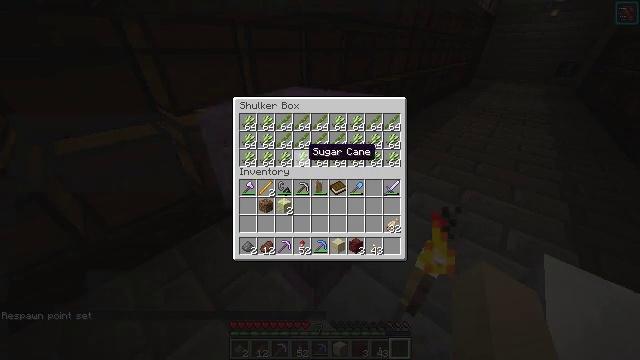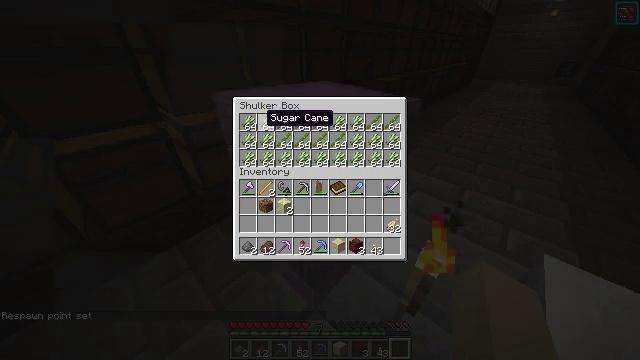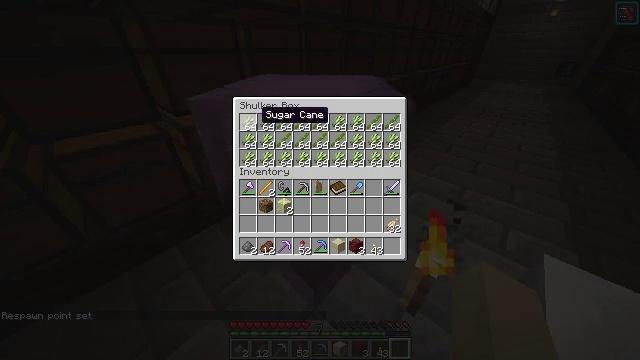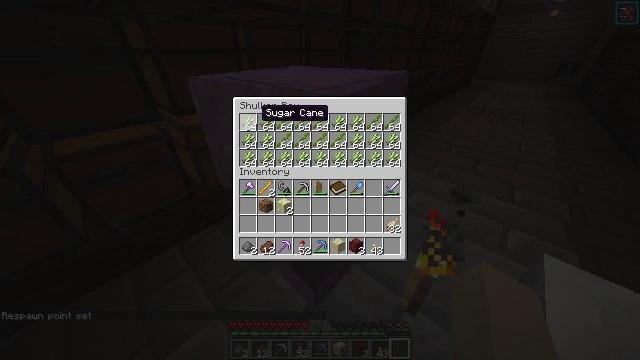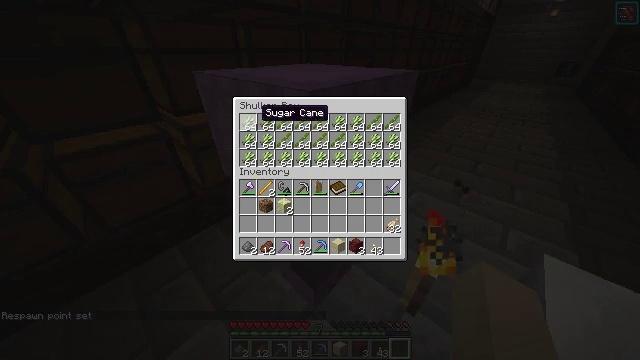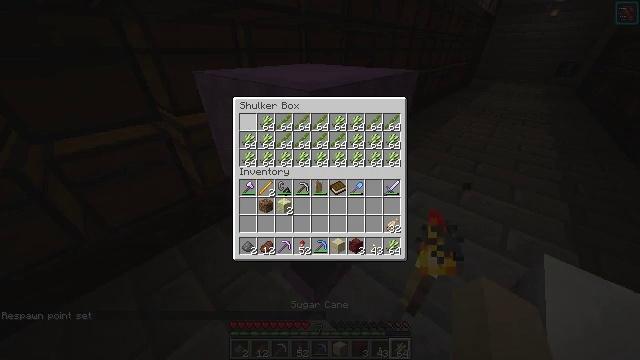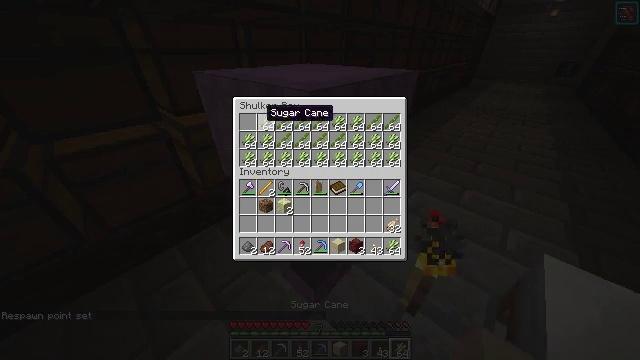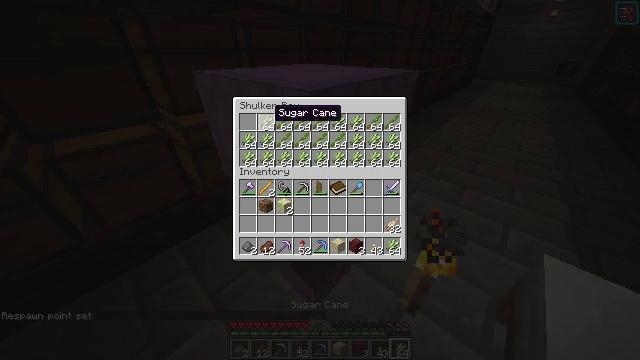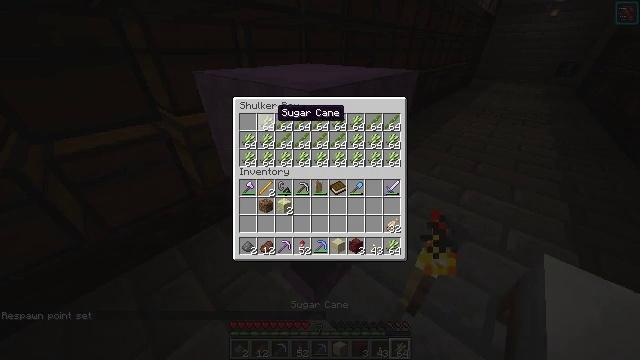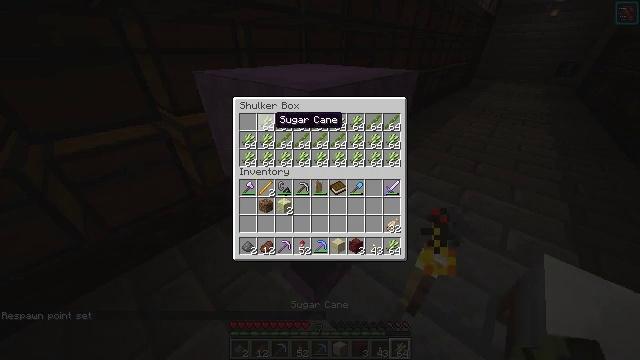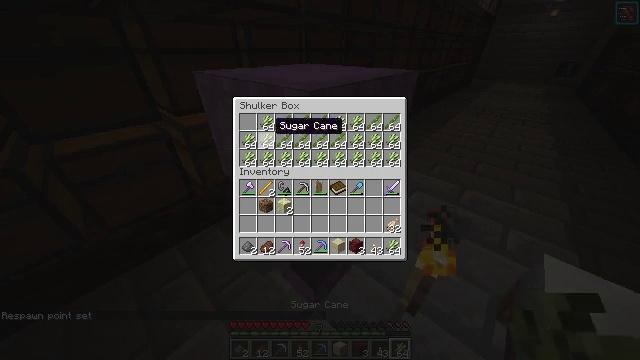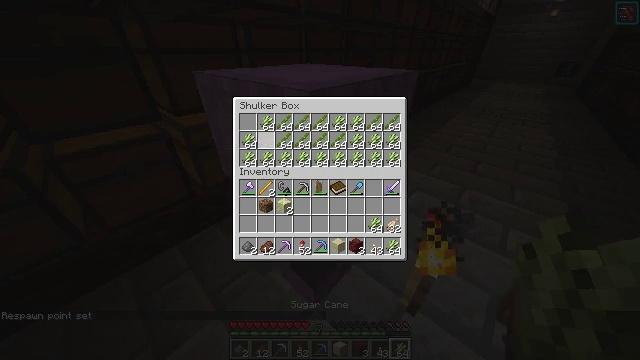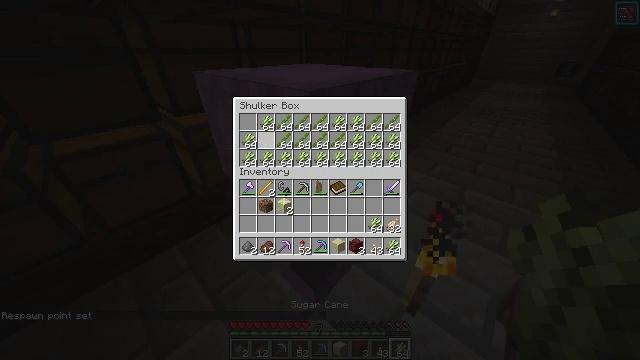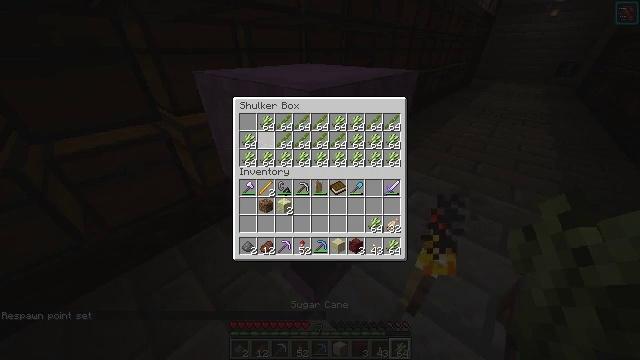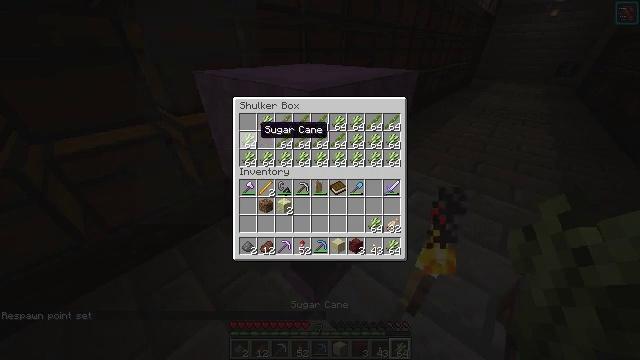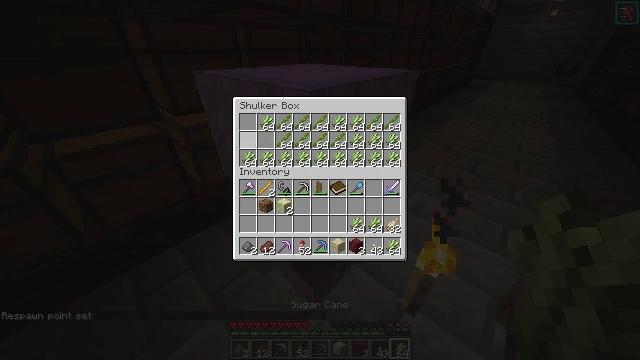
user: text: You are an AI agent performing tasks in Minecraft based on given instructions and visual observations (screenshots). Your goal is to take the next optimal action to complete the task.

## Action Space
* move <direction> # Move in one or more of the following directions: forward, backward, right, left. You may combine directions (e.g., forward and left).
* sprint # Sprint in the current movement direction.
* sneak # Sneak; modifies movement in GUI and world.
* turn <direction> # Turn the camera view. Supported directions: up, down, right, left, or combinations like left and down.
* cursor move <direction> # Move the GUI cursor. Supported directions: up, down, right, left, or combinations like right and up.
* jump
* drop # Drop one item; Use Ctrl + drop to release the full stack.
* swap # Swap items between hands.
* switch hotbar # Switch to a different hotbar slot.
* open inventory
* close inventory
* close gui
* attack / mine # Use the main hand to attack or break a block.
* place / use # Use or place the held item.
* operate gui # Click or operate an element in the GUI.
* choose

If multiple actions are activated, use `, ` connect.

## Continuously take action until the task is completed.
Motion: motion action
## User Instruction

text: Retrieve the shulker box into the inventory.
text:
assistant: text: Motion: cursor move left and up
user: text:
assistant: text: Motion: sneak
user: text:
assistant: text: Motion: sneak
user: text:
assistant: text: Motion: sneak
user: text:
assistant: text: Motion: sneak, choose
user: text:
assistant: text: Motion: sneak, choose
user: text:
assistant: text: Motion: sneak, cursor move right, choose
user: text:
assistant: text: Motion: sneak, choose
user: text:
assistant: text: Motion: sneak, choose
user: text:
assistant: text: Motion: sneak
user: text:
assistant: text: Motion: sneak, choose
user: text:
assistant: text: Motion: sneak, choose
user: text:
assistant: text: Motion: sneak
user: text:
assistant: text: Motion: sneak, cursor move left
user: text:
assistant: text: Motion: sneak, choose
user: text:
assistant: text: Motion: sneak, choose
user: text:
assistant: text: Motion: sneak
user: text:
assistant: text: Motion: sneak, cursor move up
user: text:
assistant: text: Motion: sneak, choose
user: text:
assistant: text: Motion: sneak, choose
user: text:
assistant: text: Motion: sneak, cursor move left and down
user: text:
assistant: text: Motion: sneak, cursor move down
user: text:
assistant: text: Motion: sneak, choose
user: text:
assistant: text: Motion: sneak, choose
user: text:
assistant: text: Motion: sneak, choose
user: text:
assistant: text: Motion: sneak, cursor move right
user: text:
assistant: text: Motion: sneak, choose
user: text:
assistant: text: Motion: sneak, choose
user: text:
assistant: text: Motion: sneak, cursor move right, choose
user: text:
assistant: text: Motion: sneak, choose